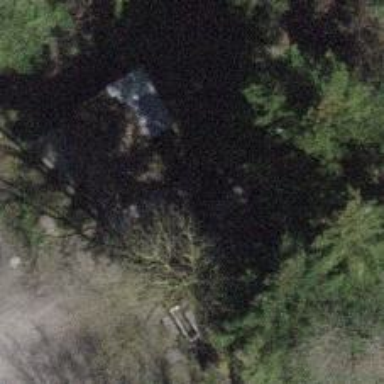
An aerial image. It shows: Picnic table located in leisure land area.